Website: crate-barrel
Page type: newsletter-management
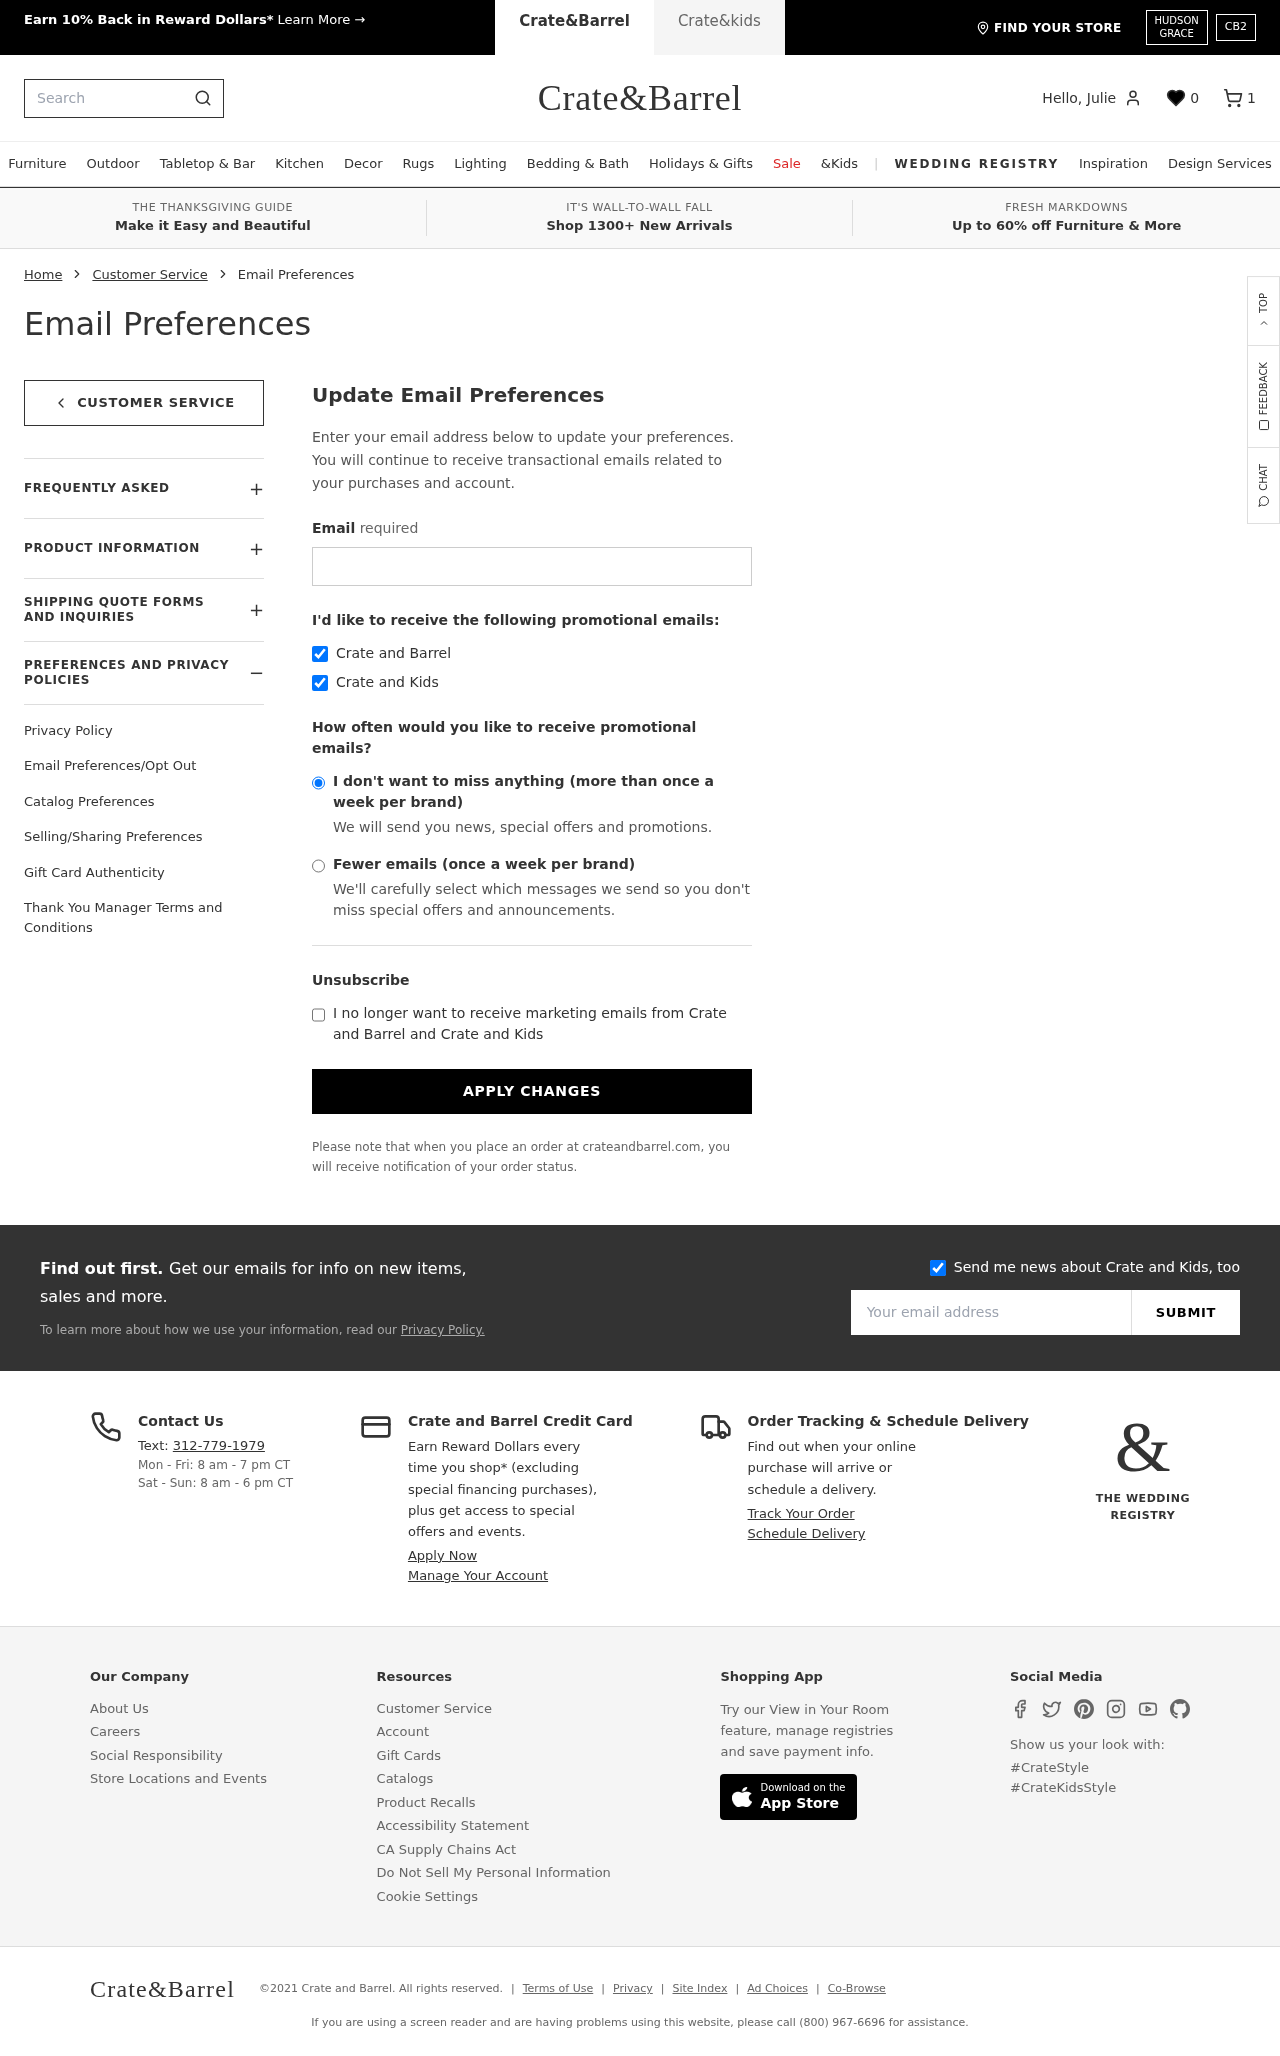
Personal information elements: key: PII_EMAIL
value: jmyers@hotmail.com
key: PII_FIRSTNAME
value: Julie
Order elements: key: ORDER_NUM_ITEMS
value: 1
Search elements: key: HEADER_SEARCH
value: Search
Other elements: key: FAVORITES_COUNT
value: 0